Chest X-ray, AP view. Patient: 76 years old, sex M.
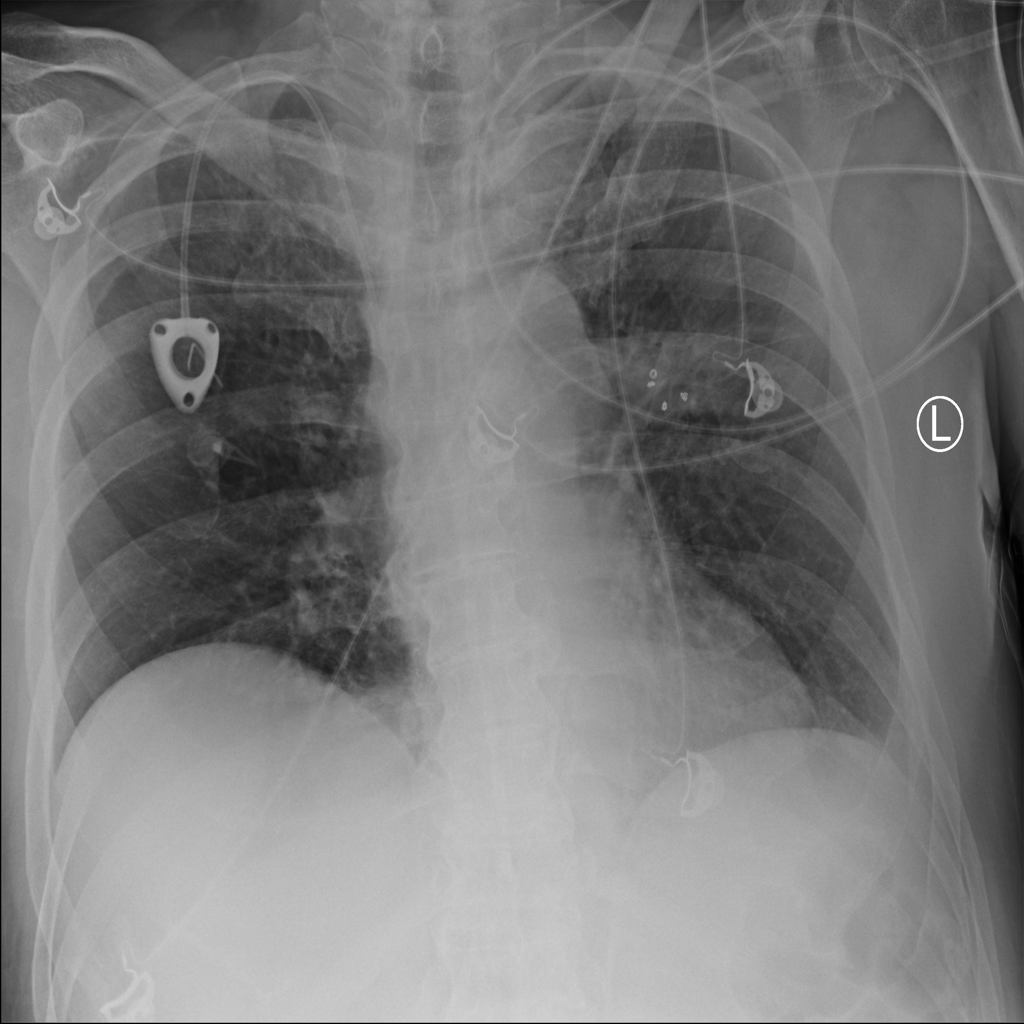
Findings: Infiltration, Mass